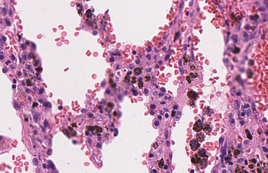
Tumor epithelial tissue: no
Tumor-associated stroma tissue: no
Normal tissue: yes